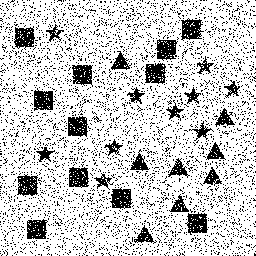
Squares: 12
Triangles: 8
Stars: 10
Total shapes: 30